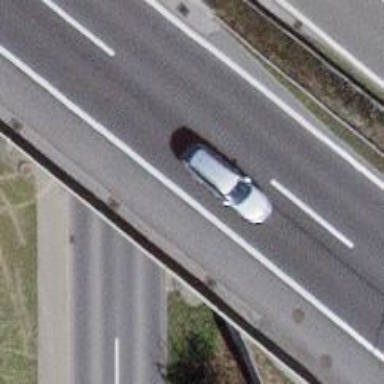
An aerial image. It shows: Motorway bridge with asphalt surface.